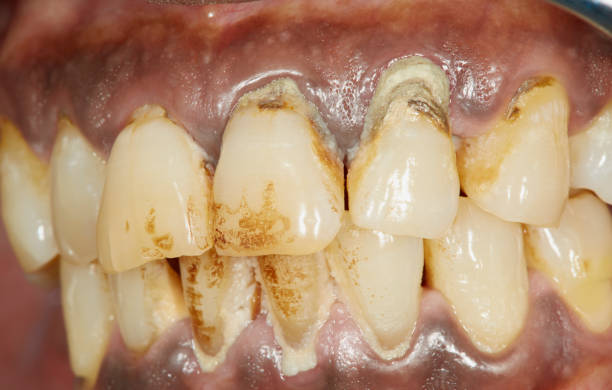
Condition: Calculus